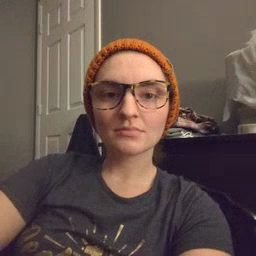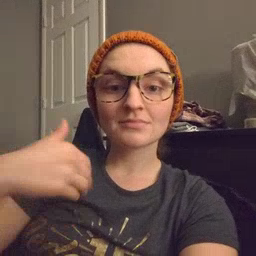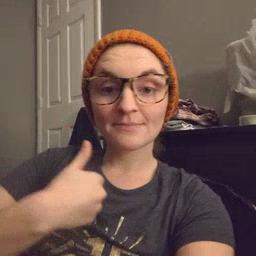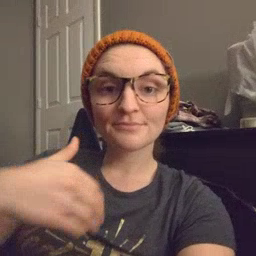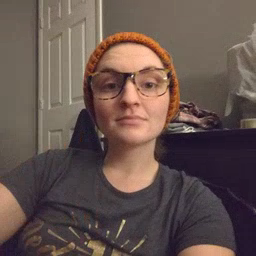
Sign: animal